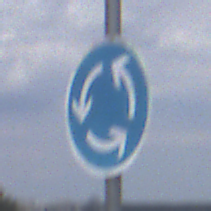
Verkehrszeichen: Kreisverkehr
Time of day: Midday
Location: Outdoor (Nature)
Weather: PartlyCloudy
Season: NotSpecified
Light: Natural